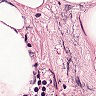
Metastatic tissue present: no